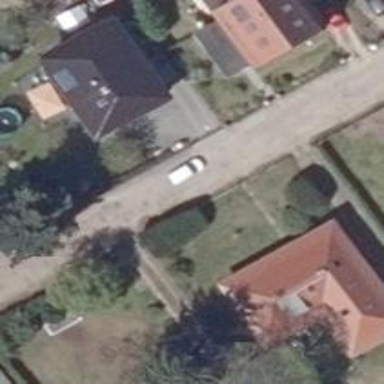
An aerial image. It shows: House with hipped roof.